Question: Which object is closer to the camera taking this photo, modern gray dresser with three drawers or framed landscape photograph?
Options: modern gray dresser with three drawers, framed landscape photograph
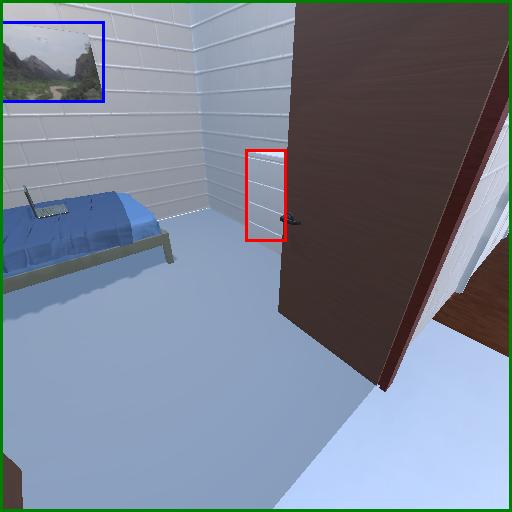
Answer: modern gray dresser with three drawers